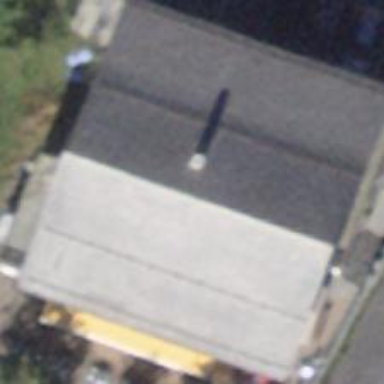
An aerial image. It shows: Restaurant in building.